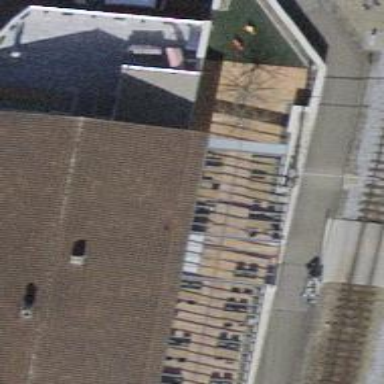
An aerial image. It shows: Restaurant.